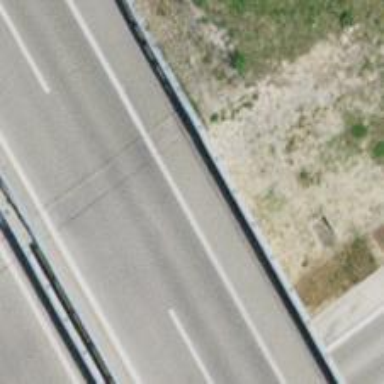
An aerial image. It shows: Asphalt bridge over motorway.